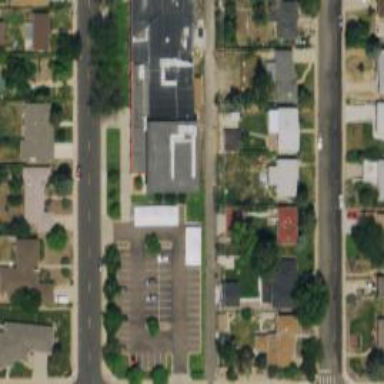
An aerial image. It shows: Alley classified as service road.